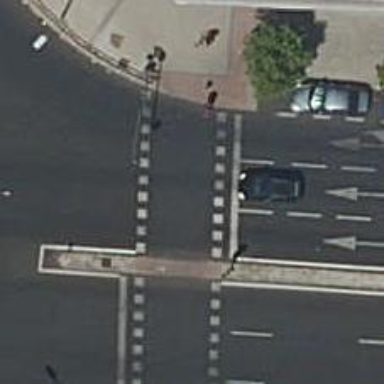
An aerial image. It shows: Road with traffic signals and zebra crossing with traffic signals.